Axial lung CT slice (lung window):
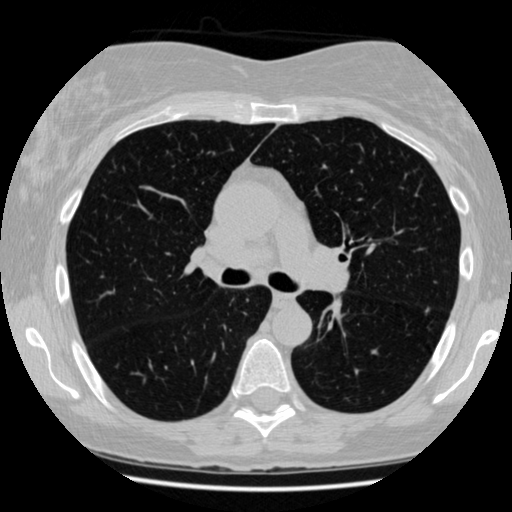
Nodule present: yes
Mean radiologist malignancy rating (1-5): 2